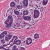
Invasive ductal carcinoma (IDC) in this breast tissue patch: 0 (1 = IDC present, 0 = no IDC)